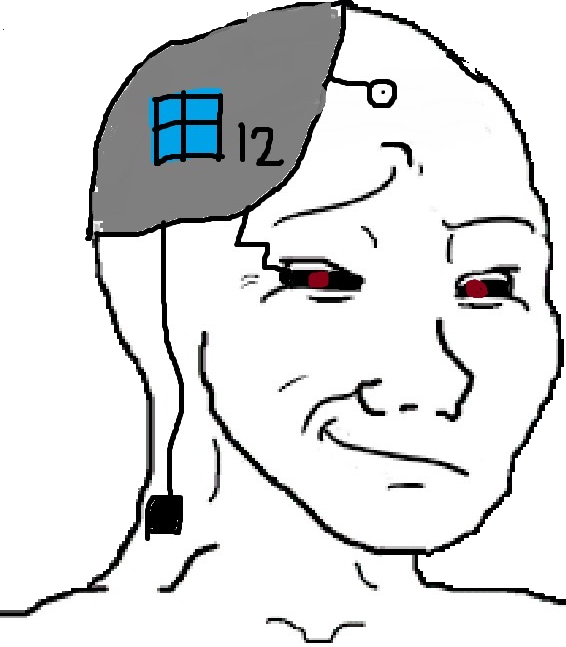
Label: 5_Smugjak